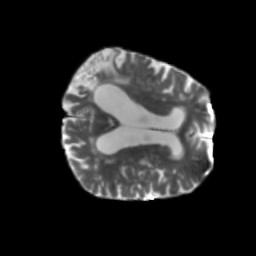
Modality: T2w
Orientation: axial
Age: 66
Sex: female
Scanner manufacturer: siemens
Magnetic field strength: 3 T
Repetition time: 5.25 s
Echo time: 0.08 s